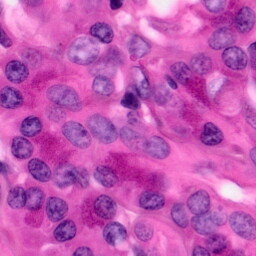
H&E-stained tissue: Pancreatic